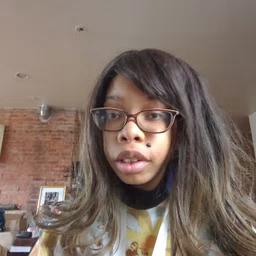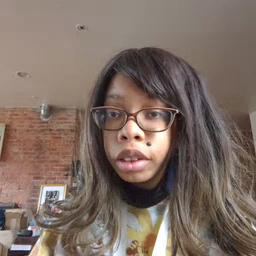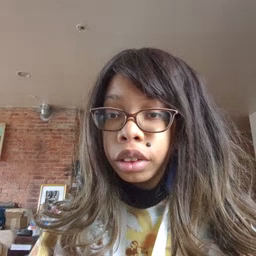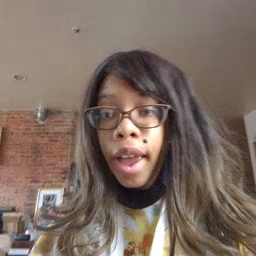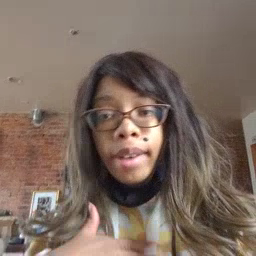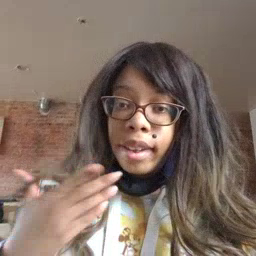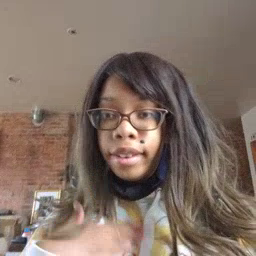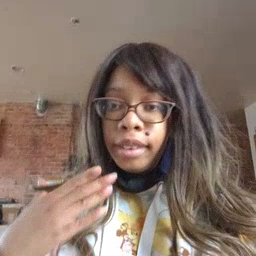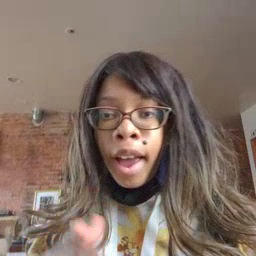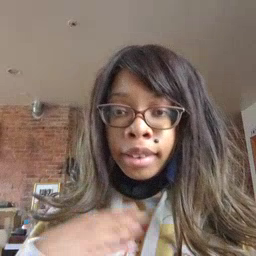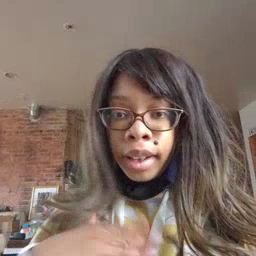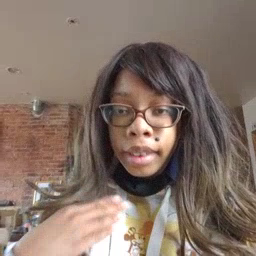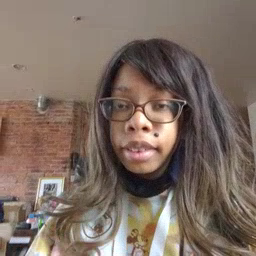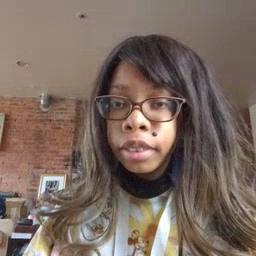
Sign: happy